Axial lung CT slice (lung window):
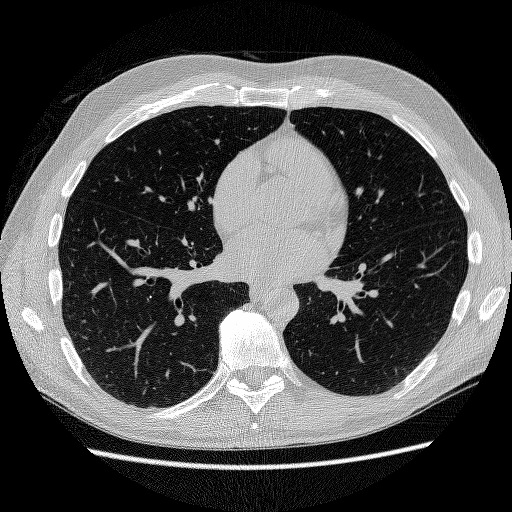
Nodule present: no